Interaction volume radius: 10 \u00c5
Interaction volume height: 10 \u00c5
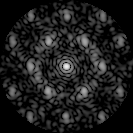
Disorder parameter: 0.4705